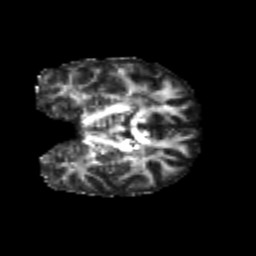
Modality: FA
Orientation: coronal
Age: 24
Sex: male
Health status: healthy
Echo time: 0.074 s